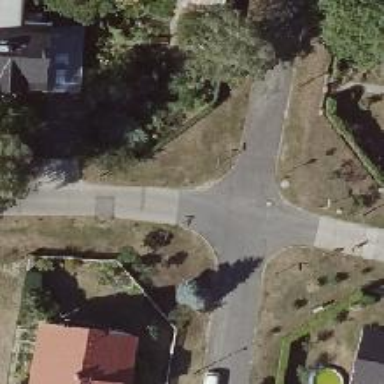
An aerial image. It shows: Asphalt road in residential area.